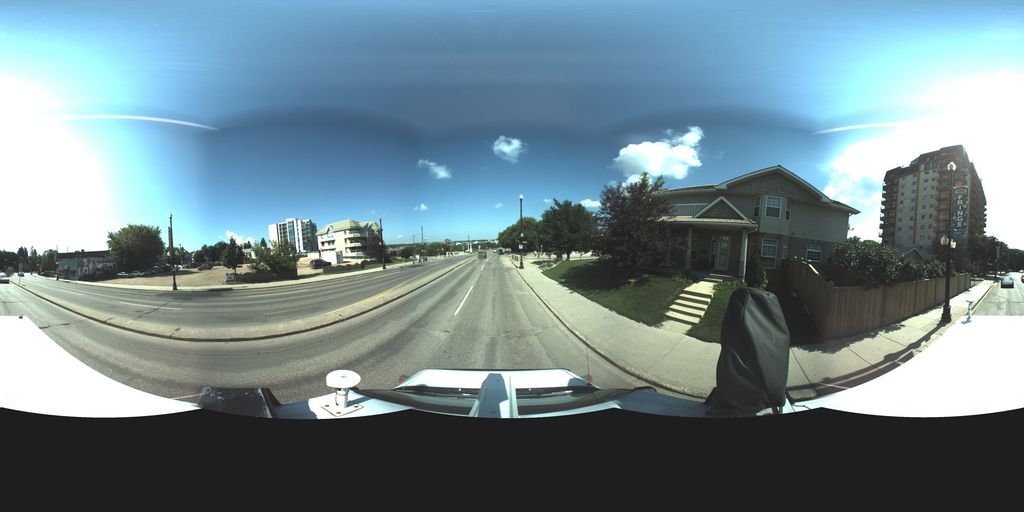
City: saskatoon